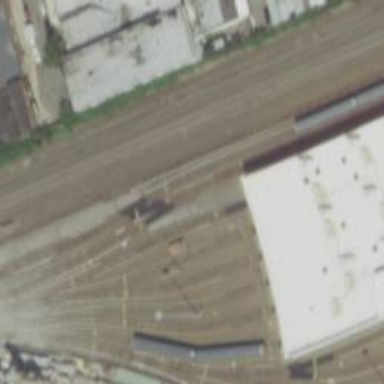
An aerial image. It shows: Electrified rail service yard.